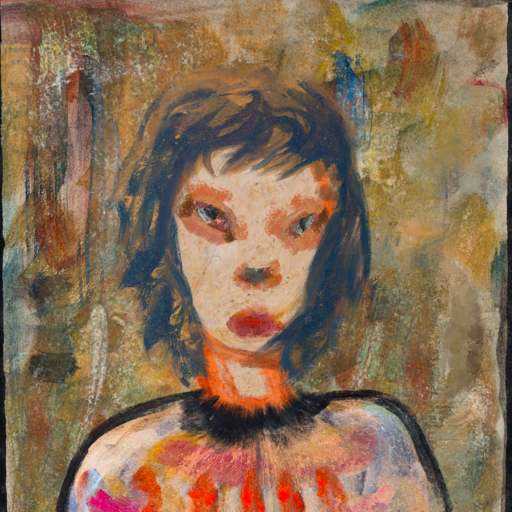
Background: Pipe, Head And Neck Front: Rupkatha, Face Front: Boggyland, Bust: Childish, Hair Front: InTheSun, Head Accessory: Blank, Second Necklace: Blank, Necklace: Blank, Baby: Blank